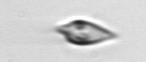
Label: Oxytoxum